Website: home-depot
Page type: account-selection
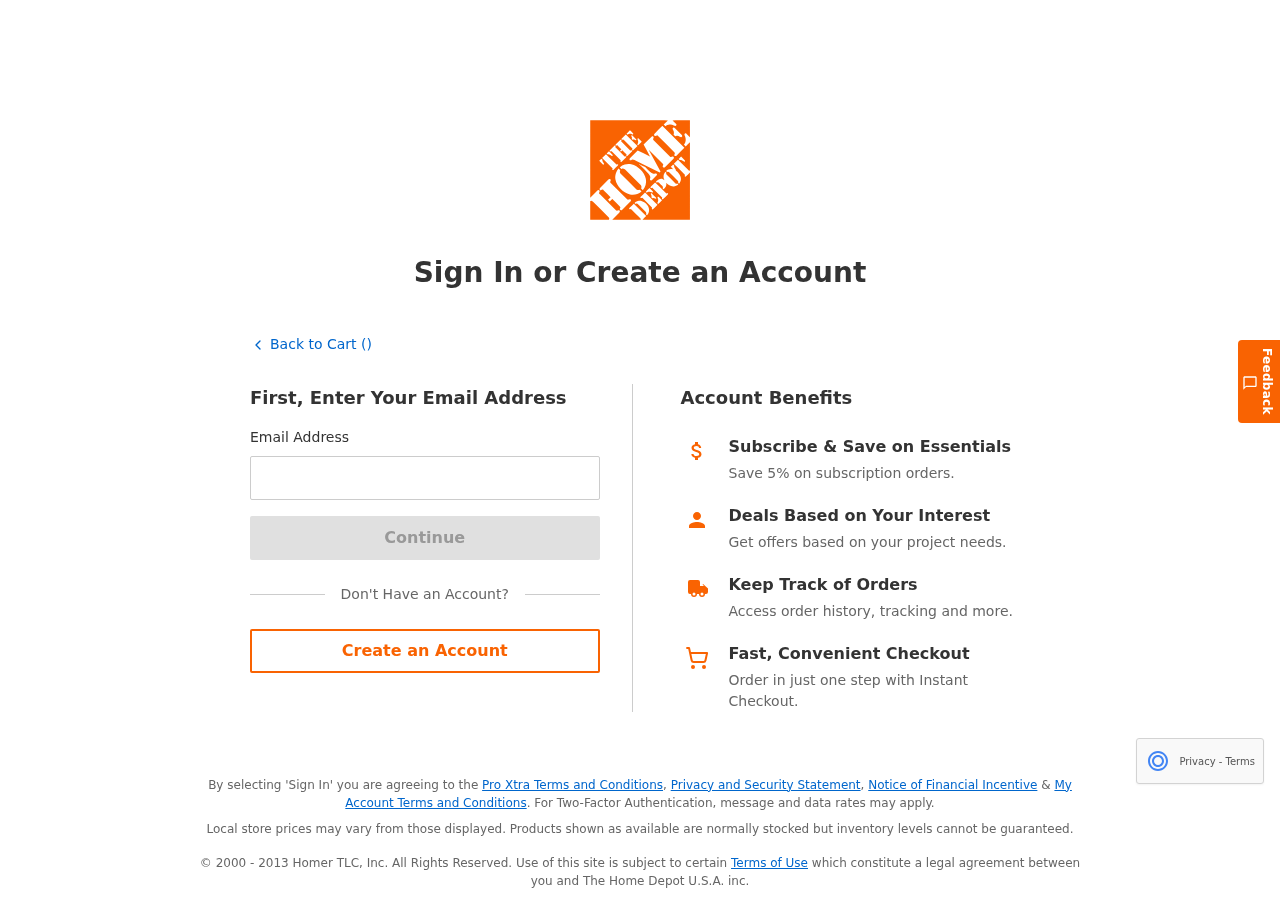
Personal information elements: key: PII_EMAIL
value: laura.stewart@hotmail.com